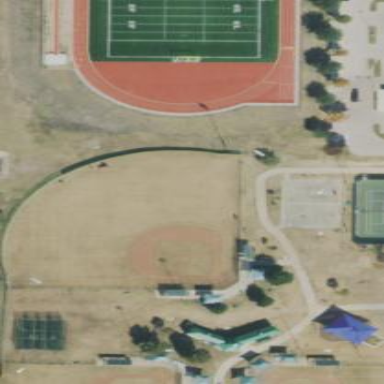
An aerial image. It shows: Baseball pitch for leisure and sports activities.